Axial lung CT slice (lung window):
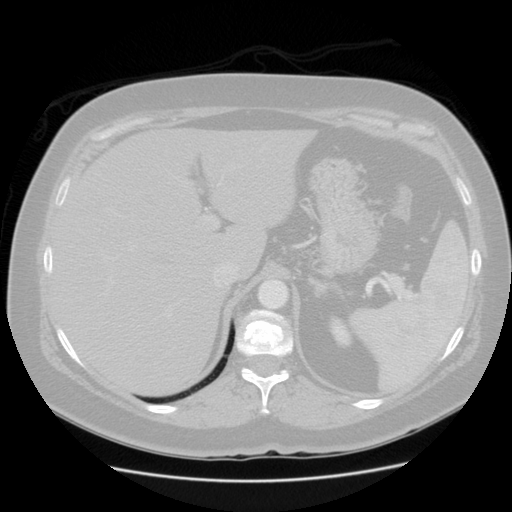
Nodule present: no